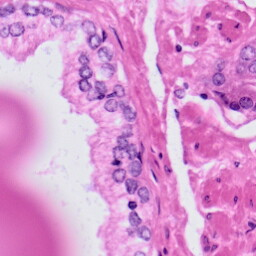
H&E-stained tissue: Prostate